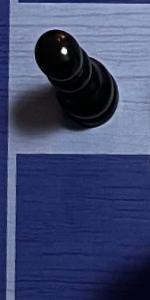
Label: Empty